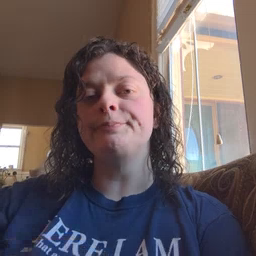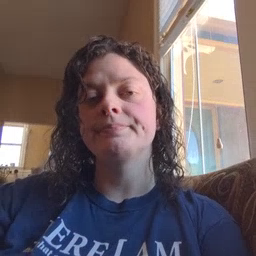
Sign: car